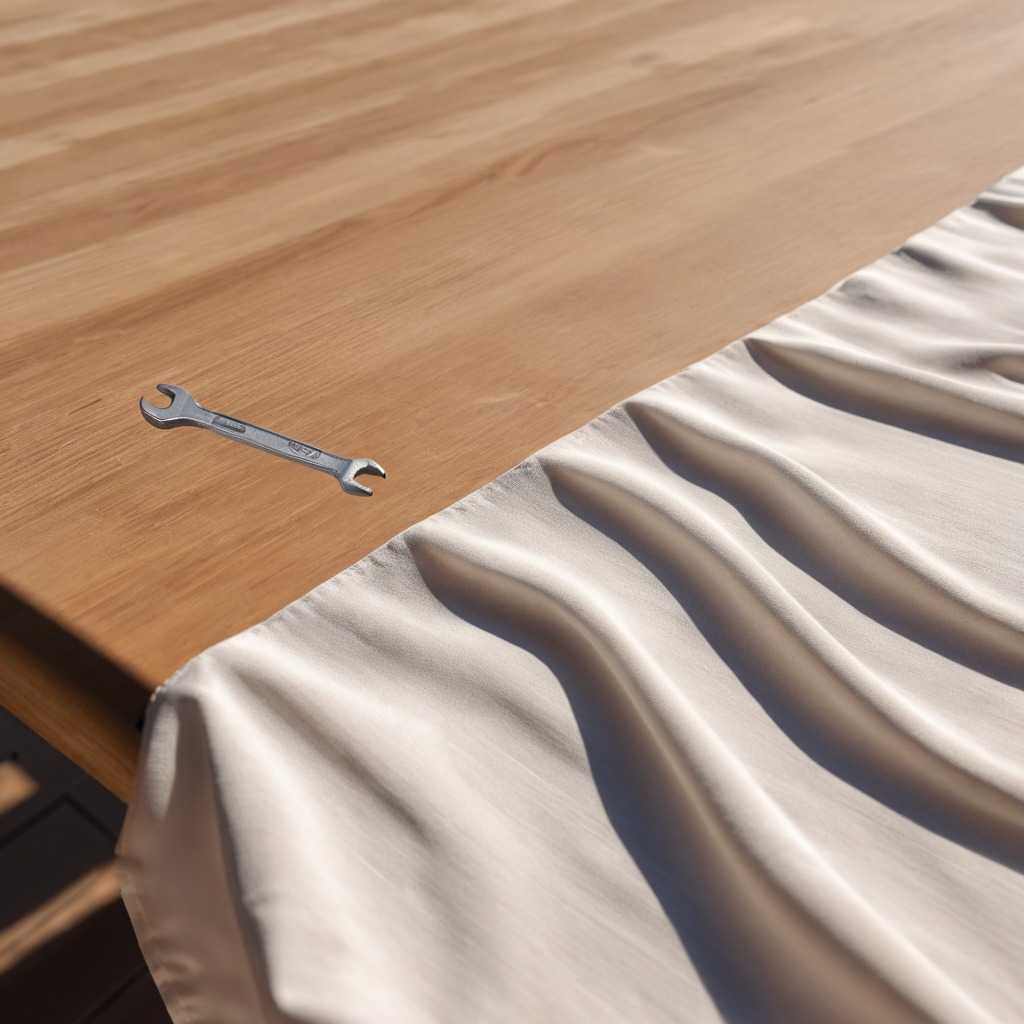
An wrench lies on the wooden table in the outdoor workshop during daytime bright natural light soft shadows worn but beneath the cloth.